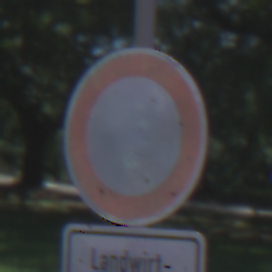
Verkehrszeichen: VerbotFahrzeugeAllerArt
Zusatzzeichen unten: BesondereFahrzeugeUndTransportgueter6
Umgebung: Outdoor, Nature
Tageszeit: Midday
Wetter: Clear
Licht: Natural
Jahreszeit: Summer
Kontrast: HighContrast